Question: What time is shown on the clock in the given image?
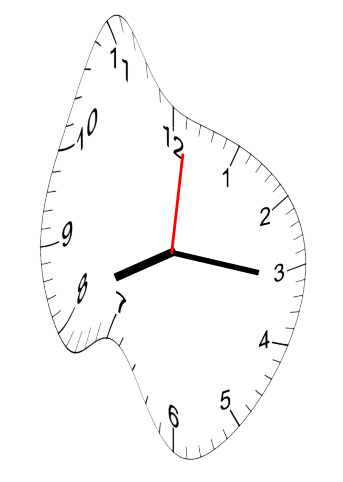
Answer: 08:16:01